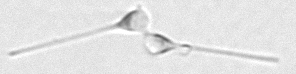
Label: Asterionellopsis_glacialis